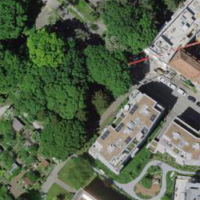
EUNIS habitat code: 53
Species observed at this site:
Rhamnus cathartica
Circaea lutetiana
Buxus sempervirens